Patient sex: M
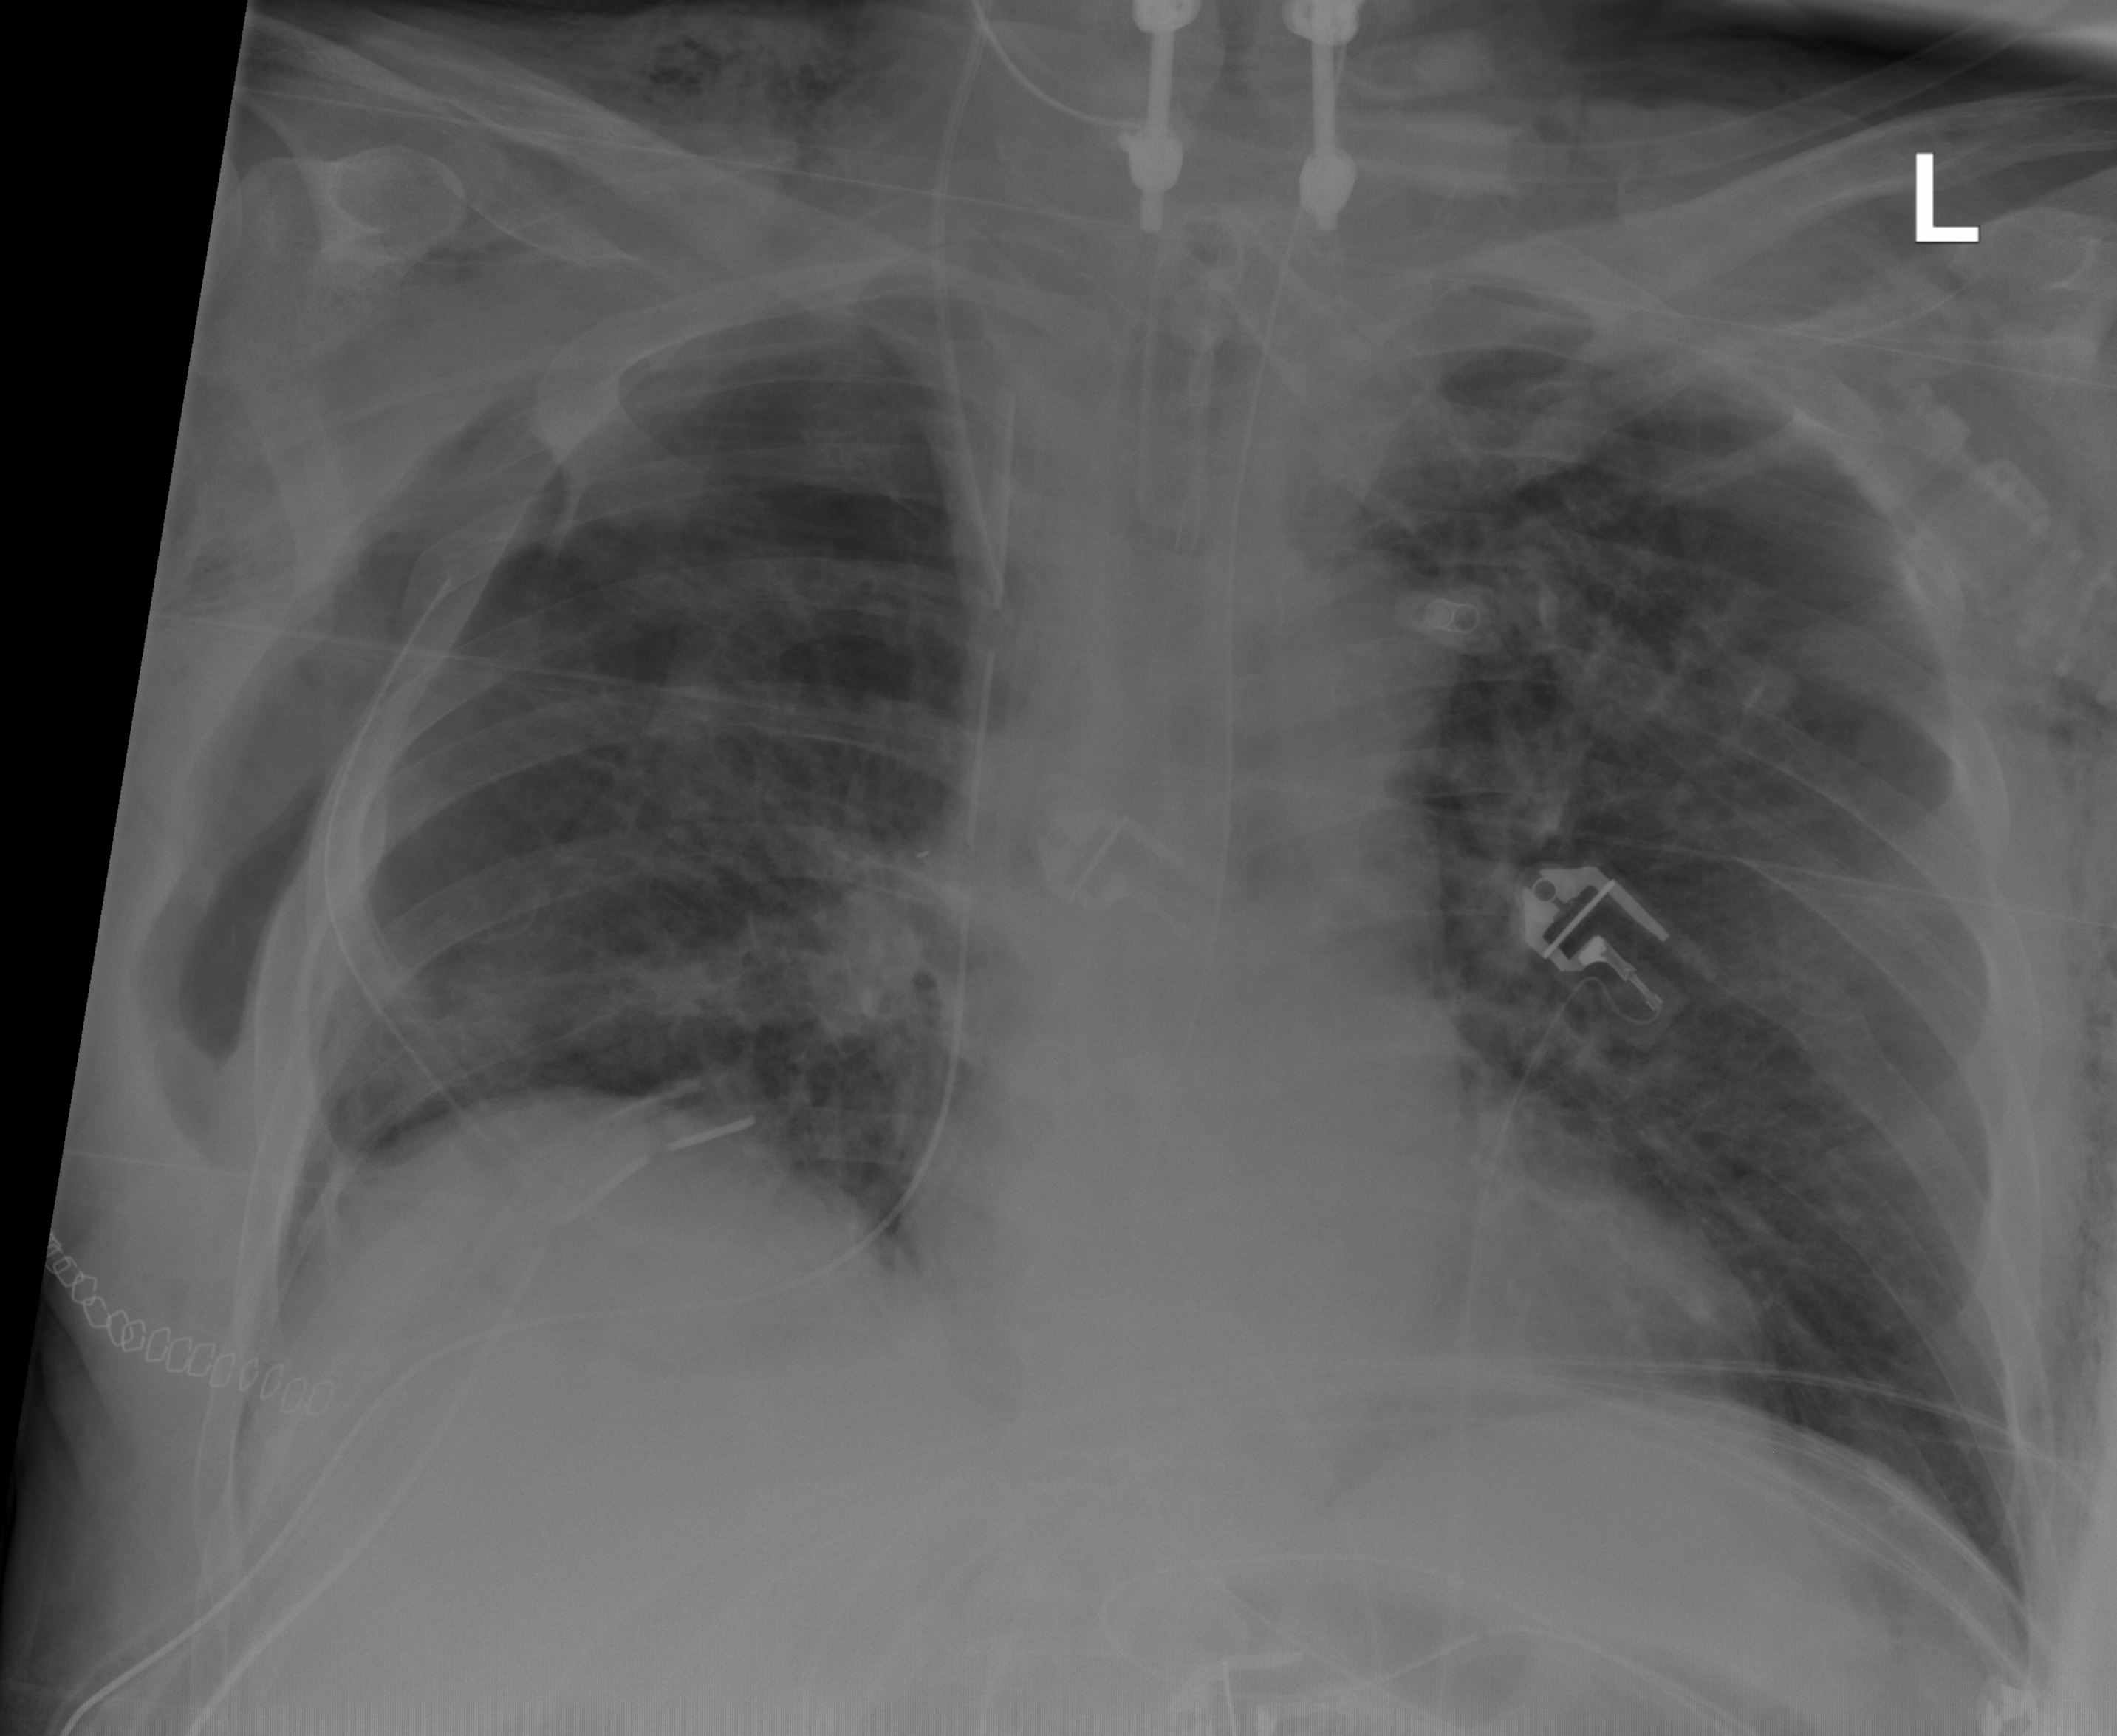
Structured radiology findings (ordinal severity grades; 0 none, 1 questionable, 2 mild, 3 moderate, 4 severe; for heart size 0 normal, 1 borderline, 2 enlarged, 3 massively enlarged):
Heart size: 0
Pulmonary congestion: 2
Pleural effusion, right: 0
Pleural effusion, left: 0
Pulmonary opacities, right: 0
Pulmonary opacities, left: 0
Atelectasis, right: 2
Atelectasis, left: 0